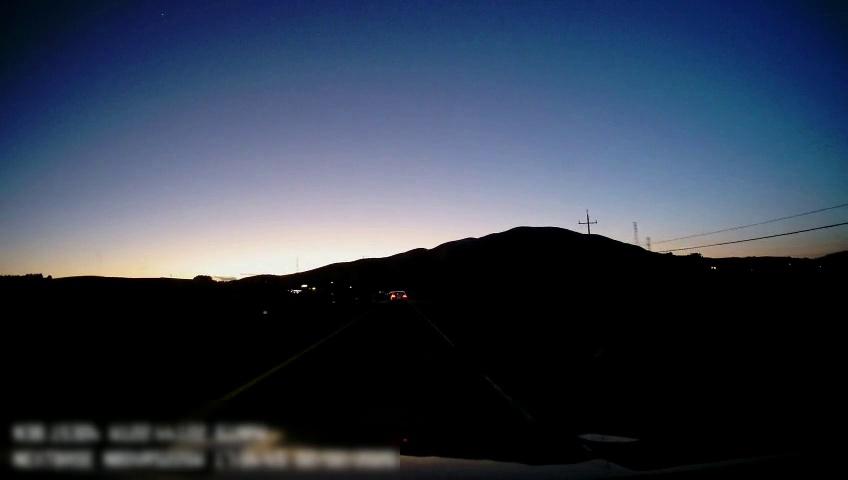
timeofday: Dusk/Dawn/Twilight
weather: Other
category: Drivable Space
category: Vehicles | Car
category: Lanes | Current Lane
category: Lanes | Current Lane